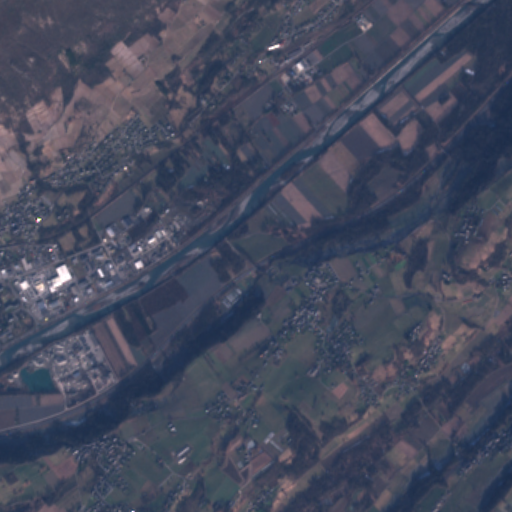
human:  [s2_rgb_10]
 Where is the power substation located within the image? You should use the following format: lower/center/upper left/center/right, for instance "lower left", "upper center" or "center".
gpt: The power substation is located in the center of the image.
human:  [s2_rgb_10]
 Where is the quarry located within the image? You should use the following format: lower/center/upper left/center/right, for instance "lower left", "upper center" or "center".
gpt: The quarry is located in the lower left of the image.
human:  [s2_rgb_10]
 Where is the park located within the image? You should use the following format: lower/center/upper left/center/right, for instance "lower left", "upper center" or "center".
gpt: There is no park in the image.